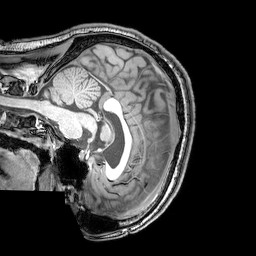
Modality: T1w
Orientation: sagittal
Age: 25
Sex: male
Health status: healthy
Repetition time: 0.081 s
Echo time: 0.037 s